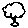
Label: tree